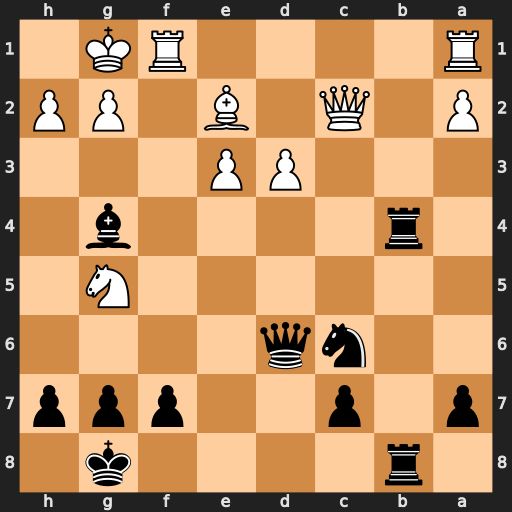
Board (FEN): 1r4k1/p1p2ppp/2nq4/6N1/1r4b1/3PP3/P1Q1B1PP/R4RK1
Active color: b
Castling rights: -
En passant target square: -
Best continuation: Rb2 Qc4 Ne5 Nxf7 Nxc4